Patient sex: F
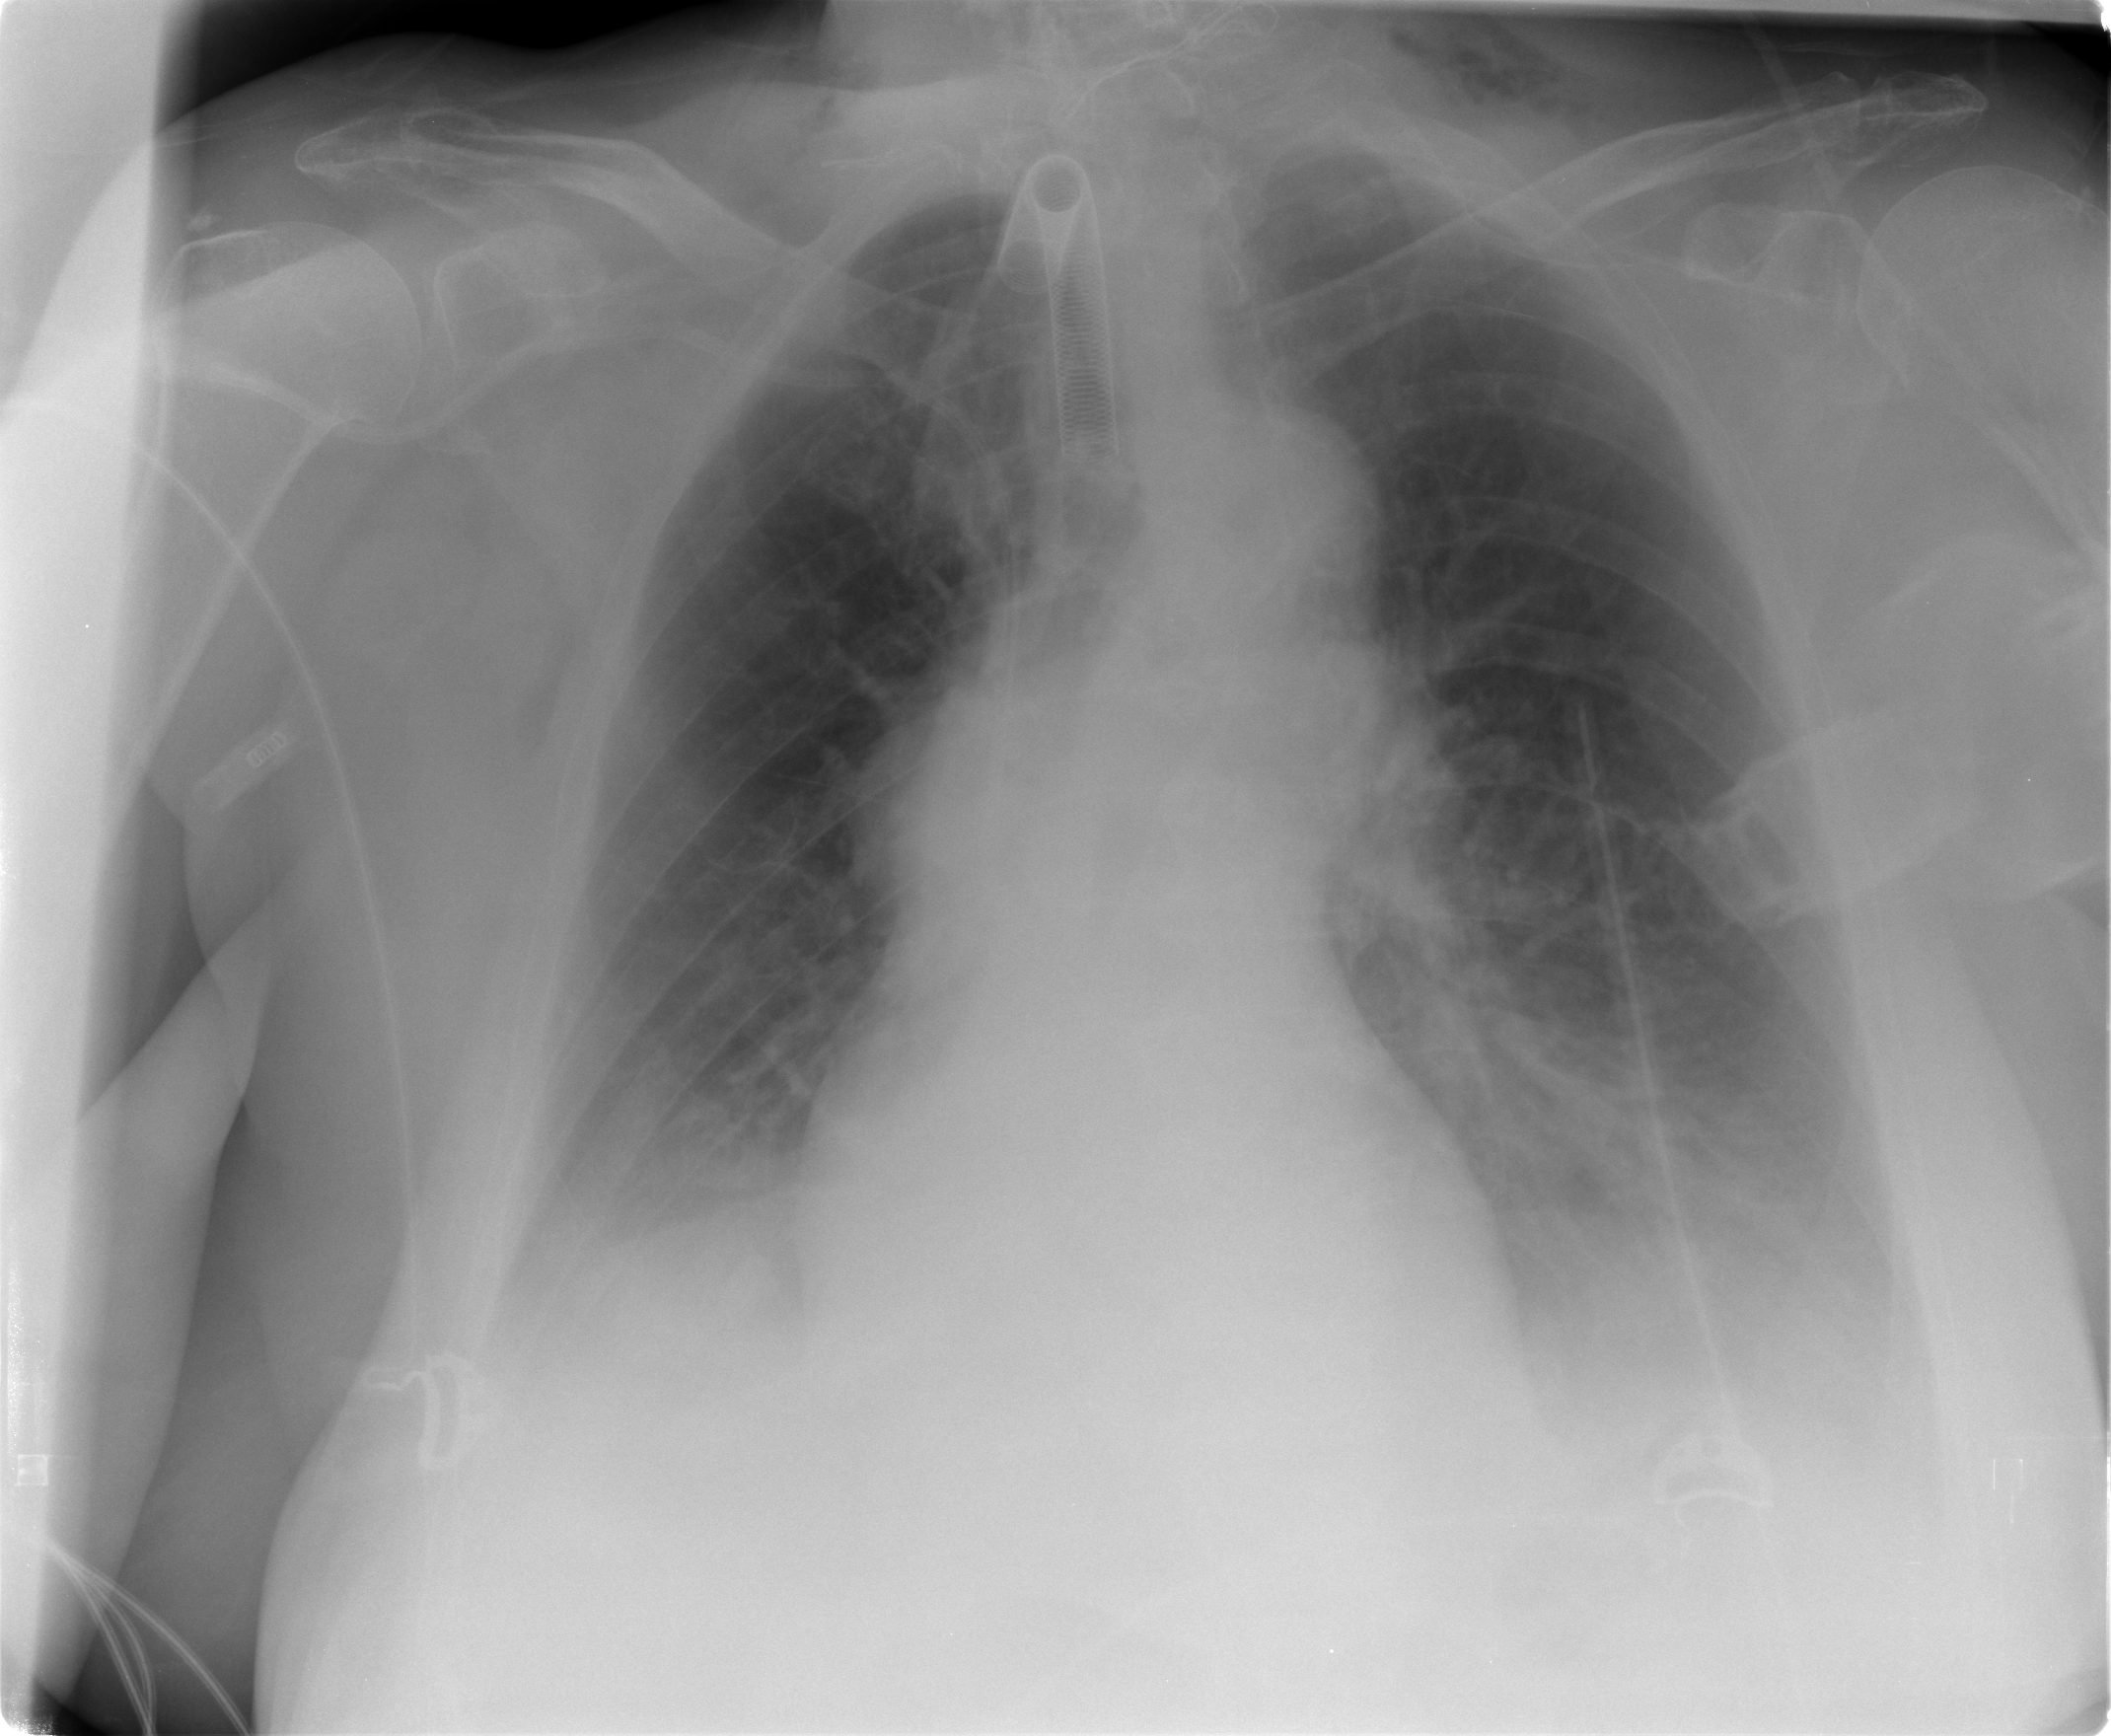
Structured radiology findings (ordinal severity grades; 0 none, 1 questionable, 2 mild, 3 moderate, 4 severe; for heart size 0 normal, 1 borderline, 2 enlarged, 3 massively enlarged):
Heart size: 1
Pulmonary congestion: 2
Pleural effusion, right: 2
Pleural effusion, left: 2
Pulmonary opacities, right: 0
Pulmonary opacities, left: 0
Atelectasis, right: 2
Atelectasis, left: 2